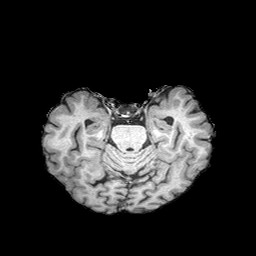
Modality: T1w
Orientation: coronal
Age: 81
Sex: female
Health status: healthy